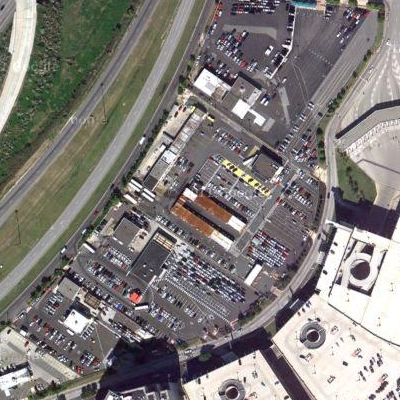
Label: gParking